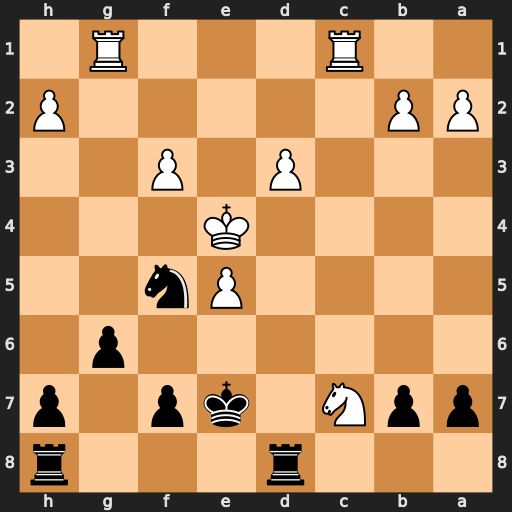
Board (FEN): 3r3r/ppN1kp1p/6p1/4Pn2/4K3/3P1P2/PP5P/2R3R1
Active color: b
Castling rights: -
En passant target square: -
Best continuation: Rd4#